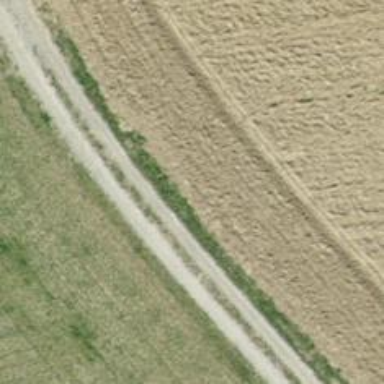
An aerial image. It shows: Pebblestone track with grade3 tracktype.